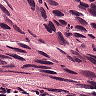
Metastatic tissue present: yes